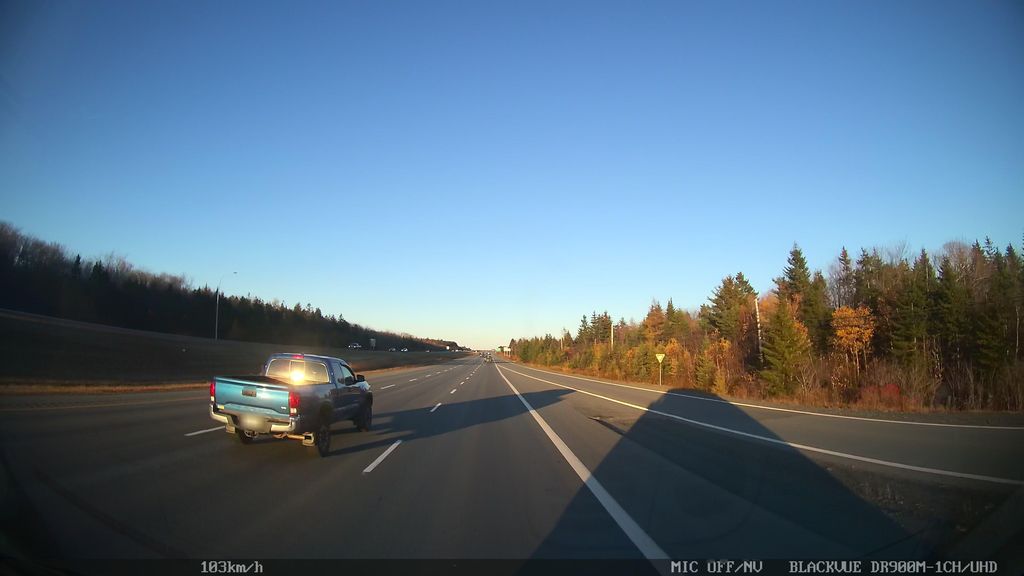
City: halifax